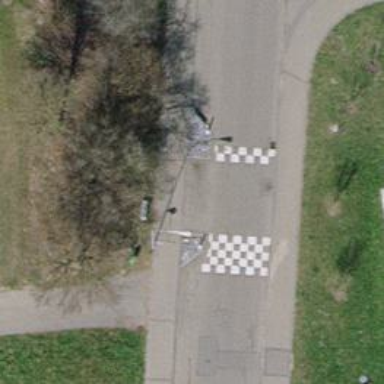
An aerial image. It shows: Traffic calming cushion.